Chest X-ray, PA view. Patient: 47 years old, sex F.
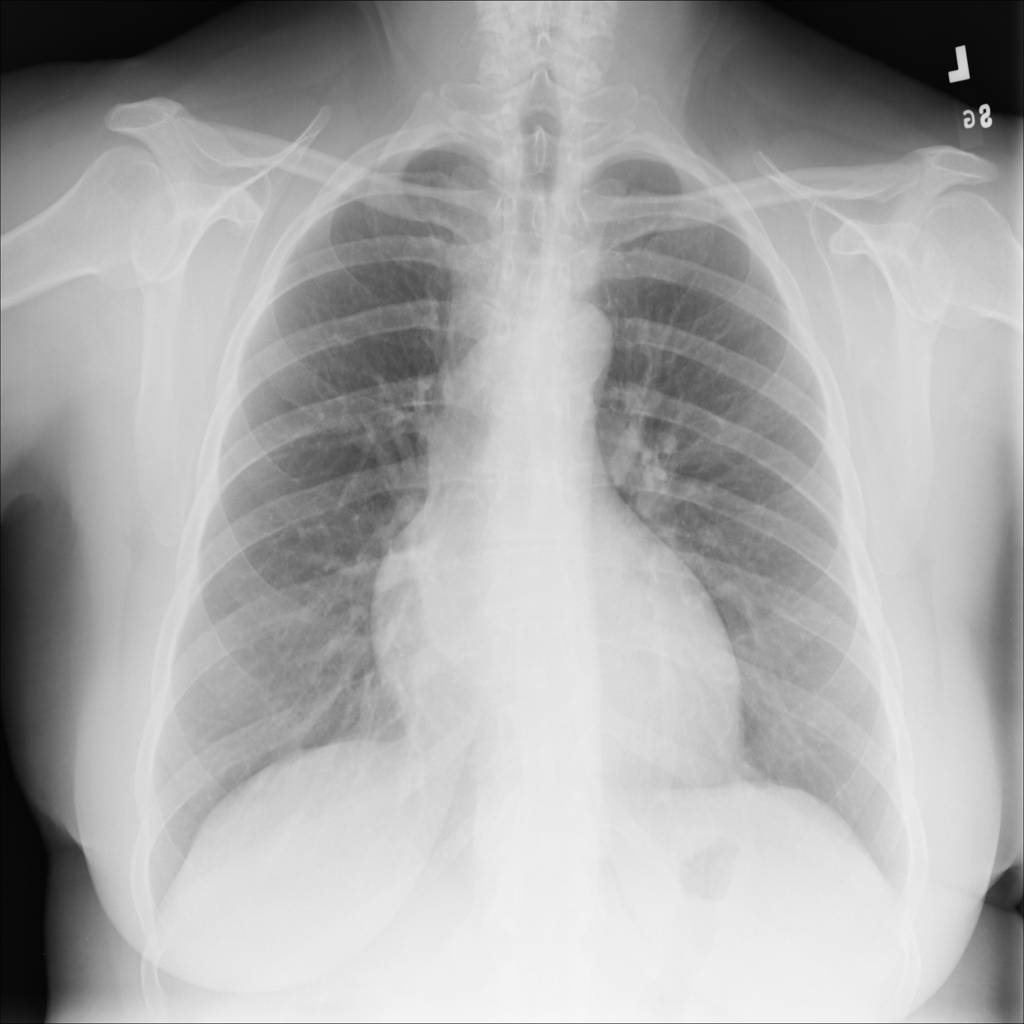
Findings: No Finding